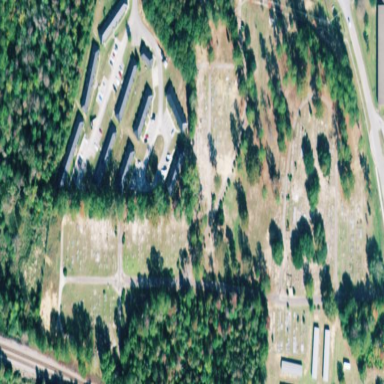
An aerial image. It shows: Cemetery.